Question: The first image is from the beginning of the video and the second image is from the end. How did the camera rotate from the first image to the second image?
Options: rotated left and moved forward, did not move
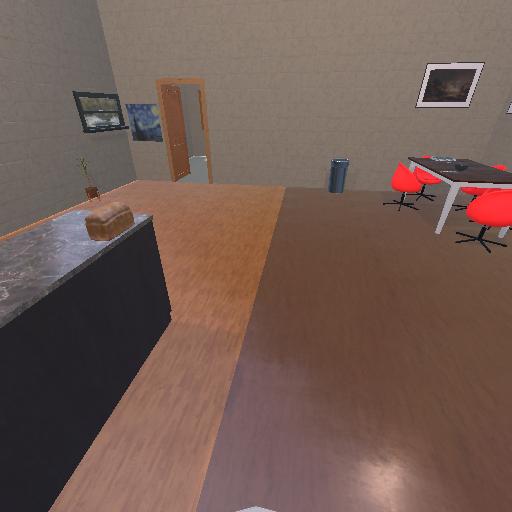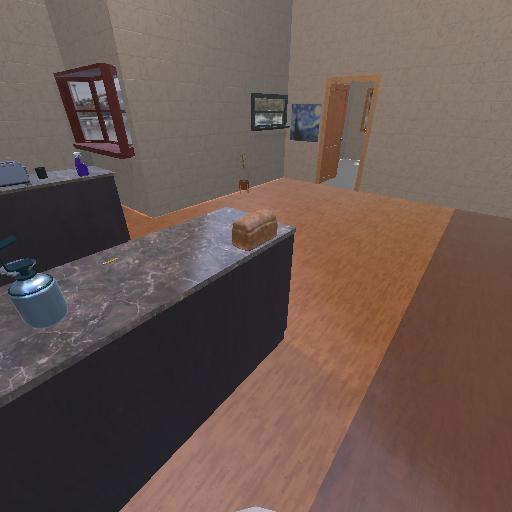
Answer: rotated left and moved forward